Question: I have this field 'IsTrial' in MySQL of type 'bit(1)' with 'NULL set to No' and 'default value of 0'

Now this condition:
'''
if(!empty($subscription['IsTrial']) && (bool)$subscription['IsTrial'] == TRUE )
{
echo ' (Trial)';
}
'''
.. it ALWAYS turns out 'true', because mysql doesn't actually set the default value of '0', it keeps the field BLANK?? To make the above condition work, I have to set the default value in the MYSQL from '0' to 'null', but I do not want to do that.
I'm really confused whats going on here, why would the default value '0' be not set and the field remains blank?
To reiterate, '0'
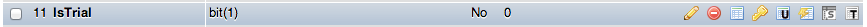
Answer: The field is not blank. It has the value 0.
You didn't define the default value to '0', i.e. the character with ASCII code 48. You defined the default value to the binary value 0, which is the 'nul' character in ASCII. When you try to print ASCII nul as a string, there is no visible representation. Likewise a value '1' is binary value 1, or Control-A, which is not a printing character either.
'''
mysql> create table t (isTrial bit(1) not null default 0);
mysql> insert into t () values ();
mysql> insert into t (isTrial) values (DEFAULT);
mysql> insert into t (isTrial) values (0);
mysql> insert into t (isTrial) values (1);
Query OK, 2 rows affected (0.00 sec)
Records: 2 Duplicates: 0 Warnings: 0
mysql> select * from t;
+---------+
| isTrial |
+---------+
| |
| |
| |
| |
+---------+
mysql> pager cat -v
PAGER set to 'cat -v'
mysql> select * from t;
+---------+
| isTrial |
+---------+
| |
| |
| |
| ^A |
+---------+
'''
But PHP does what most users probably want, which is to map these BIT values to the values "0" and "1" respectively. Here's some test code (using PHP 5.3.15, MySQL 5.5.30):
'''
$stmt = $dbh->prepare("select isTrial from t");
$result = $stmt->execute();
while ($row = $stmt->fetch(PDO::FETCH_ASSOC)) {
var_dump($row);
if(!empty($row['isTrial']) && (bool)$row['isTrial'] == TRUE )
{
echo "isTrial is true
";
} else {
echo "isTrial is false
";
}
echo "
";
}
'''
Output:
'''
$ php bit.php
array(1) {
["isTrial"]=>
string(1) "0"
}
isTrial is false
array(1) {
["isTrial"]=>
string(1) "0"
}
isTrial is false
array(1) {
["isTrial"]=>
string(1) "0"
}
isTrial is false
array(1) {
["isTrial"]=>
string(1) "1"
}
isTrial is true
'''
---
Re your comment:
Using BIT(1) should work fine for PHP, but it causes confusion when we look at the data directly in the query tool. If you want to make the data more clear, you can use TINYINT. Another option would be CHAR(1) CHARACTER SET ASCII. Both require 1 byte for storage.
The only advantage of BIT(1) is that it rejects any value besides 0 or 1. But the storage requirement for this data type rounds up to 1 byte anyway.